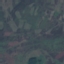
Land use / land cover class: HerbaceousVegetation